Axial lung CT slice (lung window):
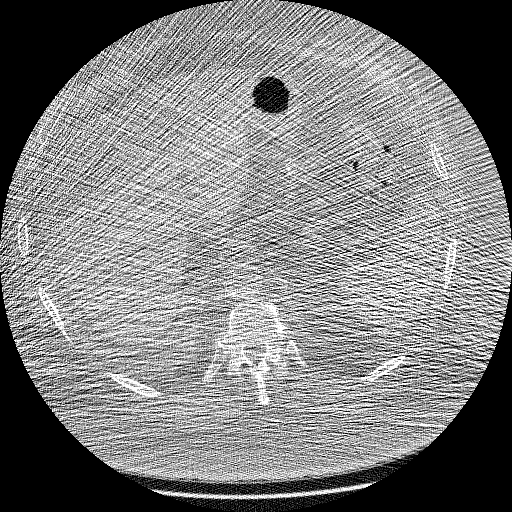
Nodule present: no